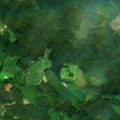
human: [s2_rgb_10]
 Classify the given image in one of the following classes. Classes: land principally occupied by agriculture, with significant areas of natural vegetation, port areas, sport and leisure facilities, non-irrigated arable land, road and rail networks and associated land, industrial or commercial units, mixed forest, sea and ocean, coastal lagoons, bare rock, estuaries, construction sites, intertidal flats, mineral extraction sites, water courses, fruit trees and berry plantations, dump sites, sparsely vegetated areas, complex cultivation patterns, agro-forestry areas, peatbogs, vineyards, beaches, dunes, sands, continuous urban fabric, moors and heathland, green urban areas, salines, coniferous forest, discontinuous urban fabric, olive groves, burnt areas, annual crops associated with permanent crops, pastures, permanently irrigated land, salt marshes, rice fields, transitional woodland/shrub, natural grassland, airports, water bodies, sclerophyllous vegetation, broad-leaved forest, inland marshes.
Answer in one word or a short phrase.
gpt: land principally occupied by agriculture, with significant areas of natural vegetation, coniferous forest, mixed forest